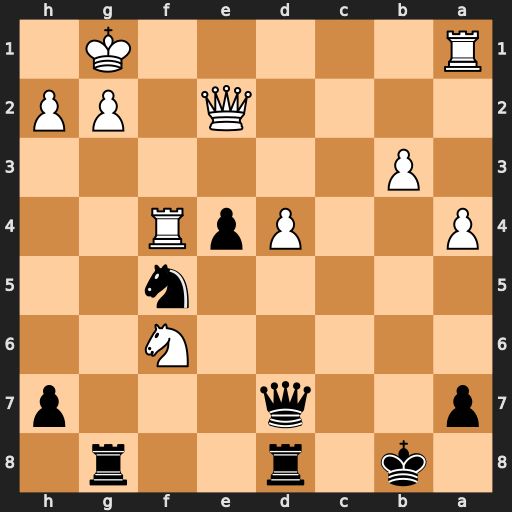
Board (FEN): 1k1r2r1/p2q3p/5N2/5n2/P2PpR2/1P6/4Q1PP/R5K1
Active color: b
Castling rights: -
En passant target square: -
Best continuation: Qxd4+ Rf2 Qxa1+